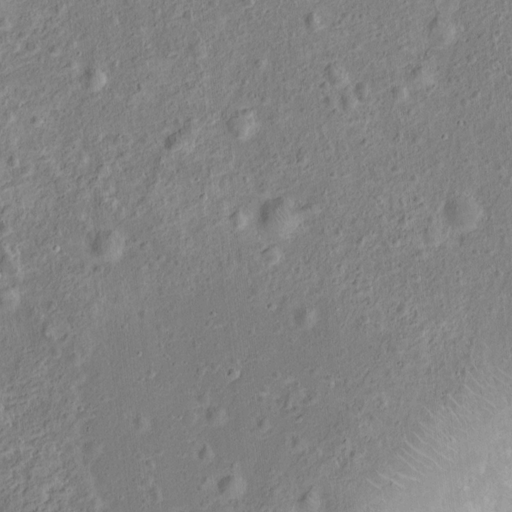
Classes present: Background, Cone